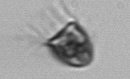
Label: Balanion